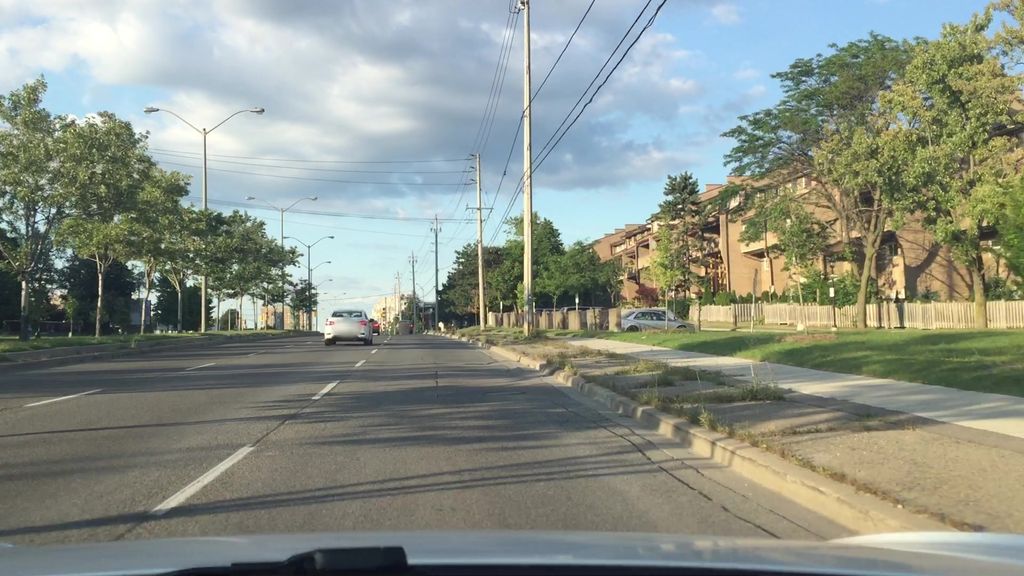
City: toronto